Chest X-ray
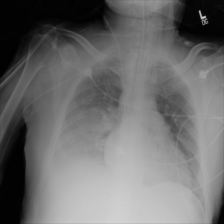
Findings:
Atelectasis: negative
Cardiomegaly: negative
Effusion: negative
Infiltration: negative
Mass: negative
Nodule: negative
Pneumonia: negative
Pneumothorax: negative
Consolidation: negative
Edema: negative
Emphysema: negative
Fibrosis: negative
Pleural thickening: negative
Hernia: negative